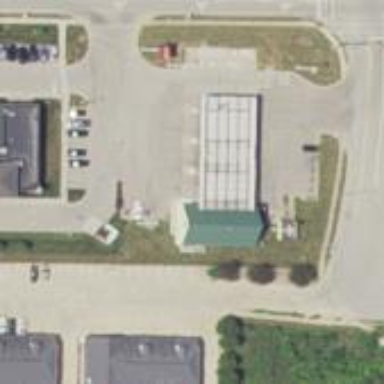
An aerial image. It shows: Fuel station.